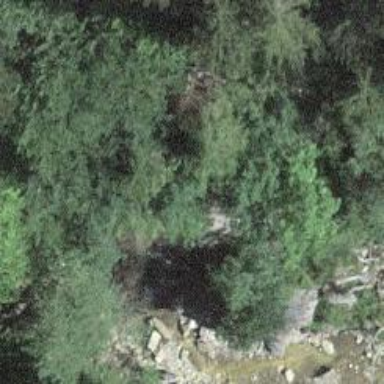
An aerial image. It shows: Cliff in nature.